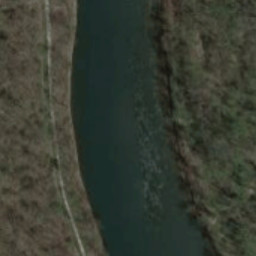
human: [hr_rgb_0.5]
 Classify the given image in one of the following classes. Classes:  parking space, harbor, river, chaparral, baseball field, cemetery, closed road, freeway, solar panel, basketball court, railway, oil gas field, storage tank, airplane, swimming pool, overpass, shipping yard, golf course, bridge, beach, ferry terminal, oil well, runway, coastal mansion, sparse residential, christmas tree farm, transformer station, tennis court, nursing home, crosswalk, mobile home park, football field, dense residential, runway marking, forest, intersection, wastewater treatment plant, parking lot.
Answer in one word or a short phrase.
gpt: river